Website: apple-inc
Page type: customer-info-address
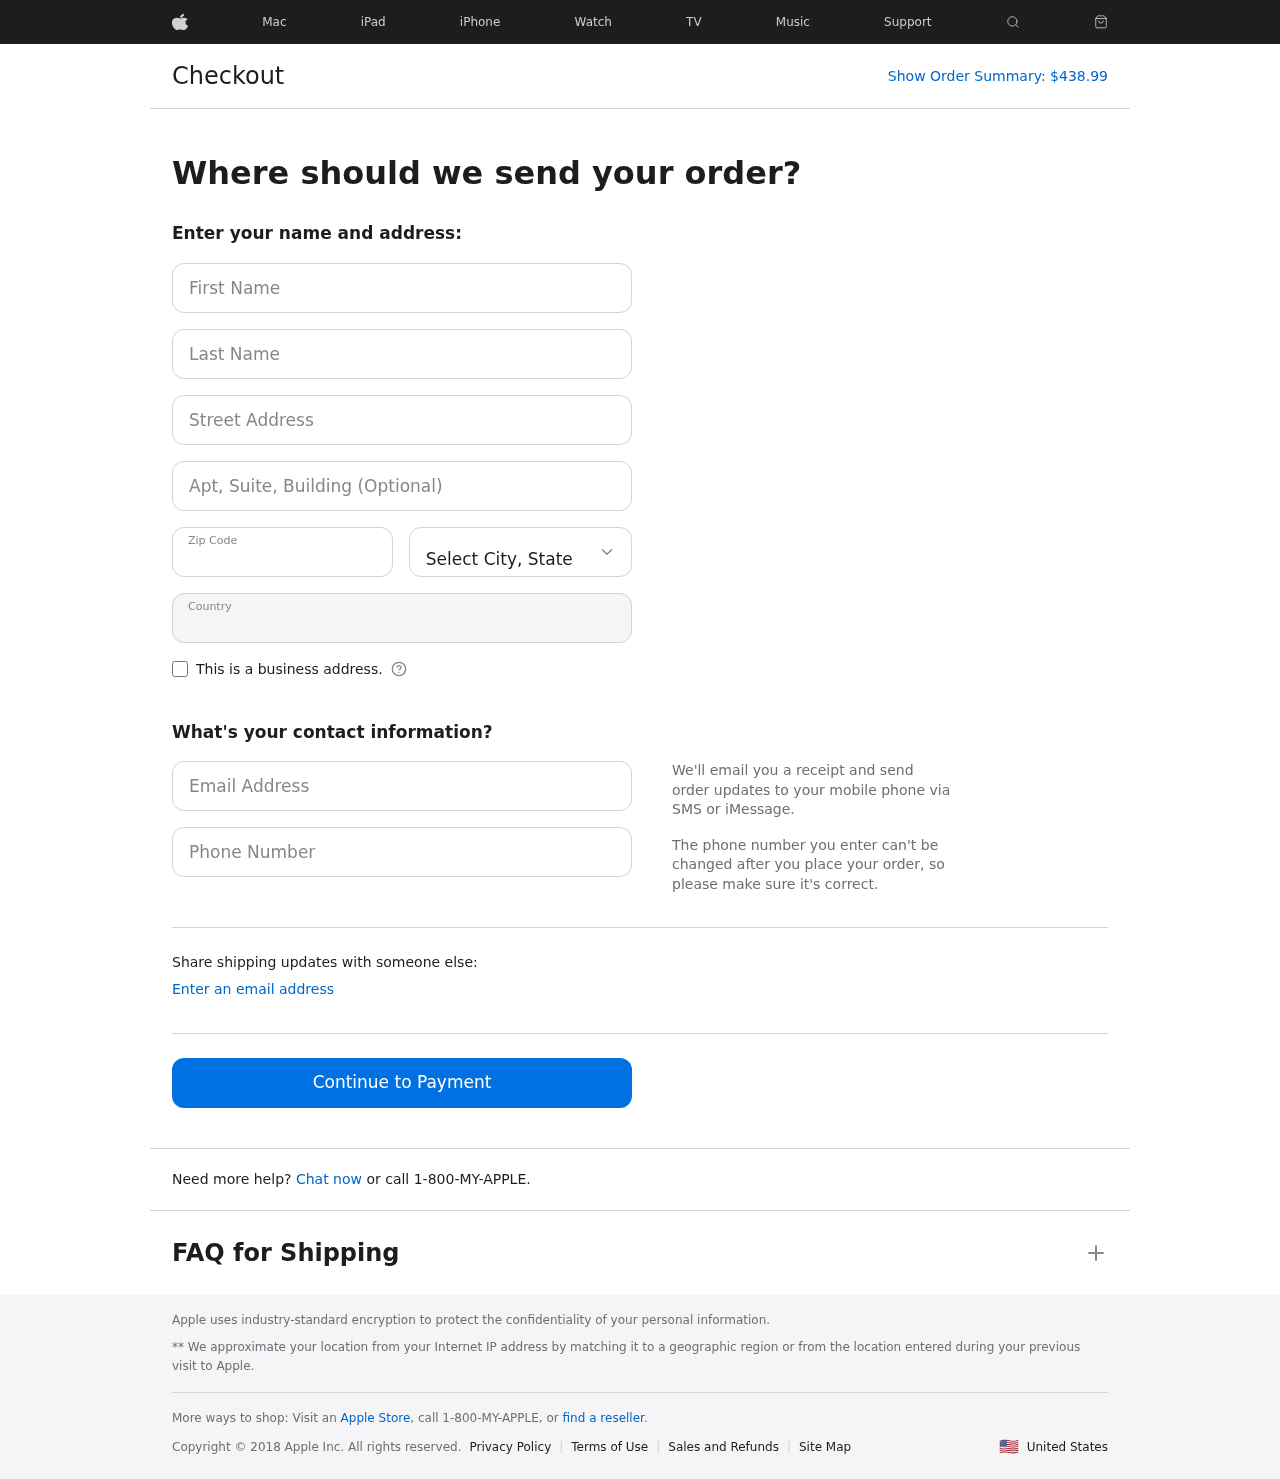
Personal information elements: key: PII_CITY_STATE
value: Port John, NC
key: PII_COUNTRY
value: United States
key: PII_EMAIL
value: jennifer_reeves@hotmail.com
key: PII_FIRSTNAME
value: Jennifer
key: PII_LASTNAME
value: Reeves
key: PII_PHONE
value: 6437584972
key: PII_POSTCODE
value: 30216
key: PII_STREET
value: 559 Miles Ranch
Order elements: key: ORDER_TOTAL
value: $438.99